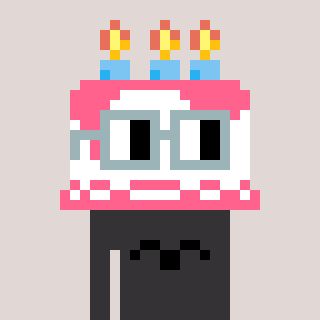
a pixel art character with square dark gray glasses, a cake-shaped head and a grayscale-colored body on a warm background